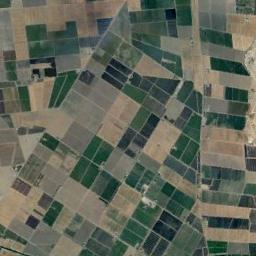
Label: rectangular_farmland